Aerial crown-view tile of a tropical tree (Barro Colorado Island, Panama), acquired 20241216:
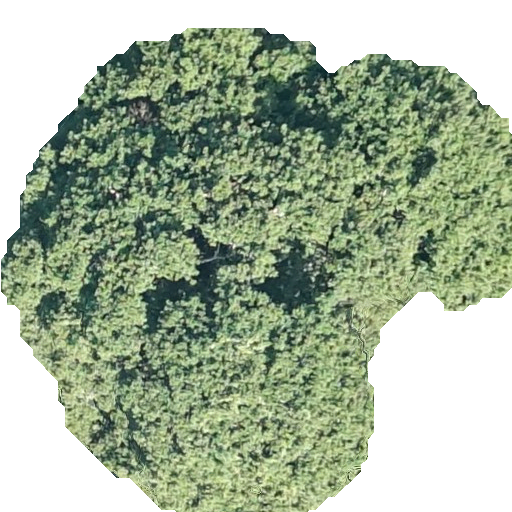
Species: Sloanea terniflora
GBIF accepted scientific name: Sloanea terniflora
Crown area: 263.986 m²